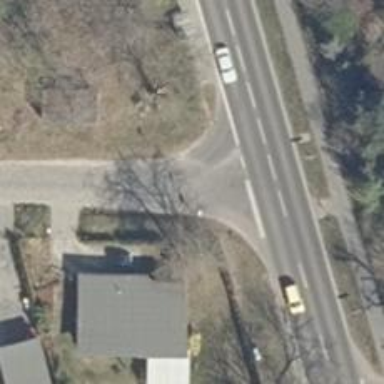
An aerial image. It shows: Residential road.